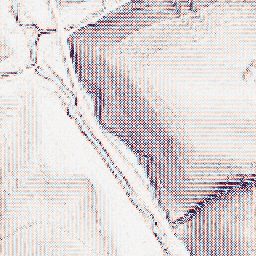
Category: wavelet
Decomposition family: wavelet_dwt
Decomposition parameters: wavelet: haar
level: 1
Upsampling method: cubic_catmull_rom
Upsampling parameters: scale: 4
Upsampling scale: 4